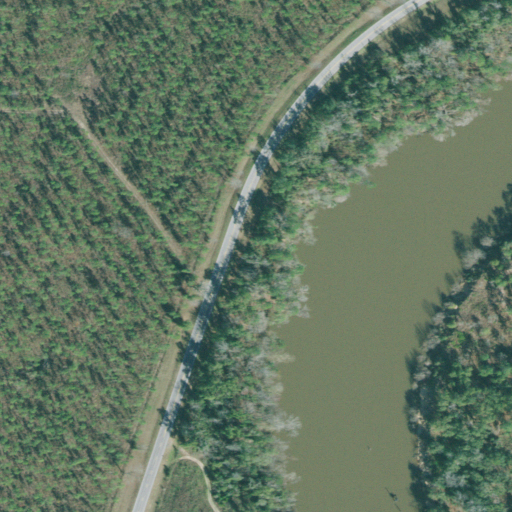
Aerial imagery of cliff(s) in Georgia named Red Bluff containing evergreen forest, open development, open water, woody wetlands, mixed forest, herbaceous wetlands, shrub, low intensity development, cultivated crops, and pasture